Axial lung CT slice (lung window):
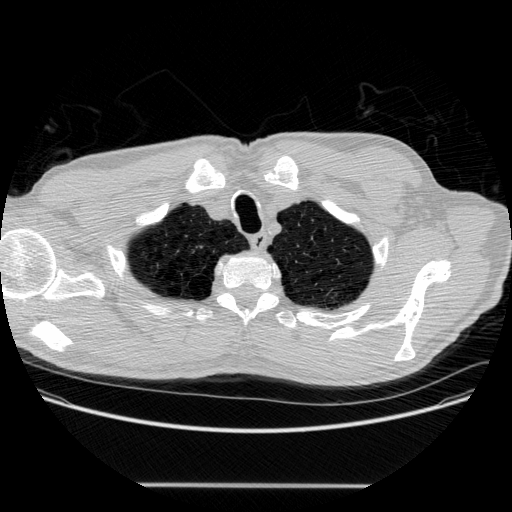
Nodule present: no